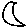
Label: moon